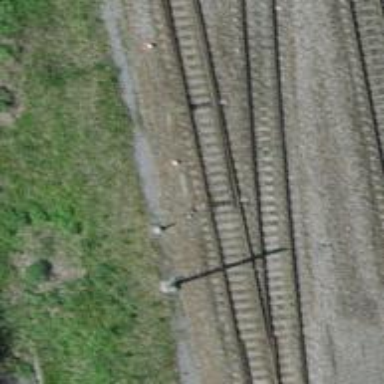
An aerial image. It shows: Railway switch.